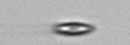
Label: pennate